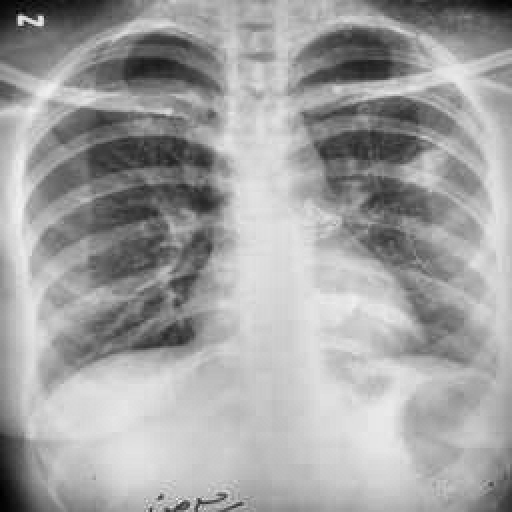
Finding: TUBERCULOSIS